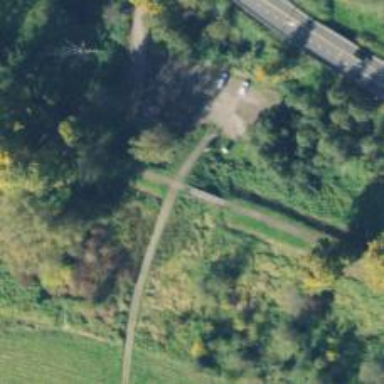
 now used as cycleway. The railway is designated as abandoned and repurposed as rail-trail."